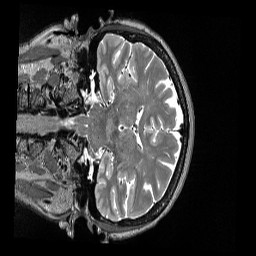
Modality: T2w
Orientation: coronal
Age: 66
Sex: female
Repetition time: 3.2 s
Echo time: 0.563 s